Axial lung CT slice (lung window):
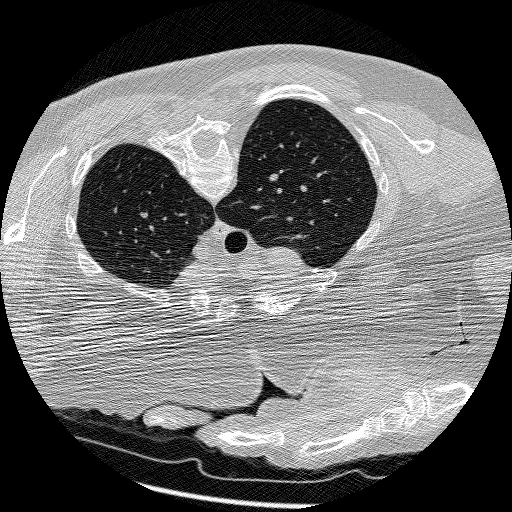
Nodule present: no